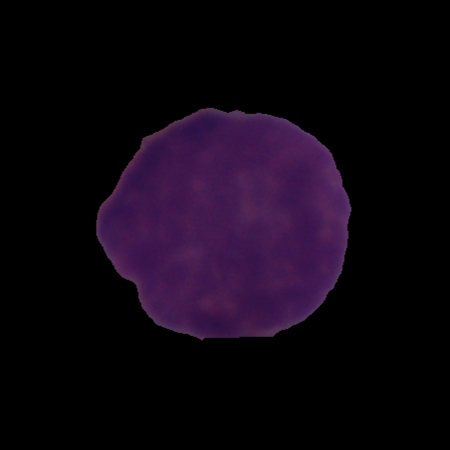
Label: cancer